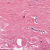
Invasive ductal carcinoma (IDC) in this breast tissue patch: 0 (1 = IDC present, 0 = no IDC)